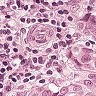
Metastatic tissue present: yes